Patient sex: F
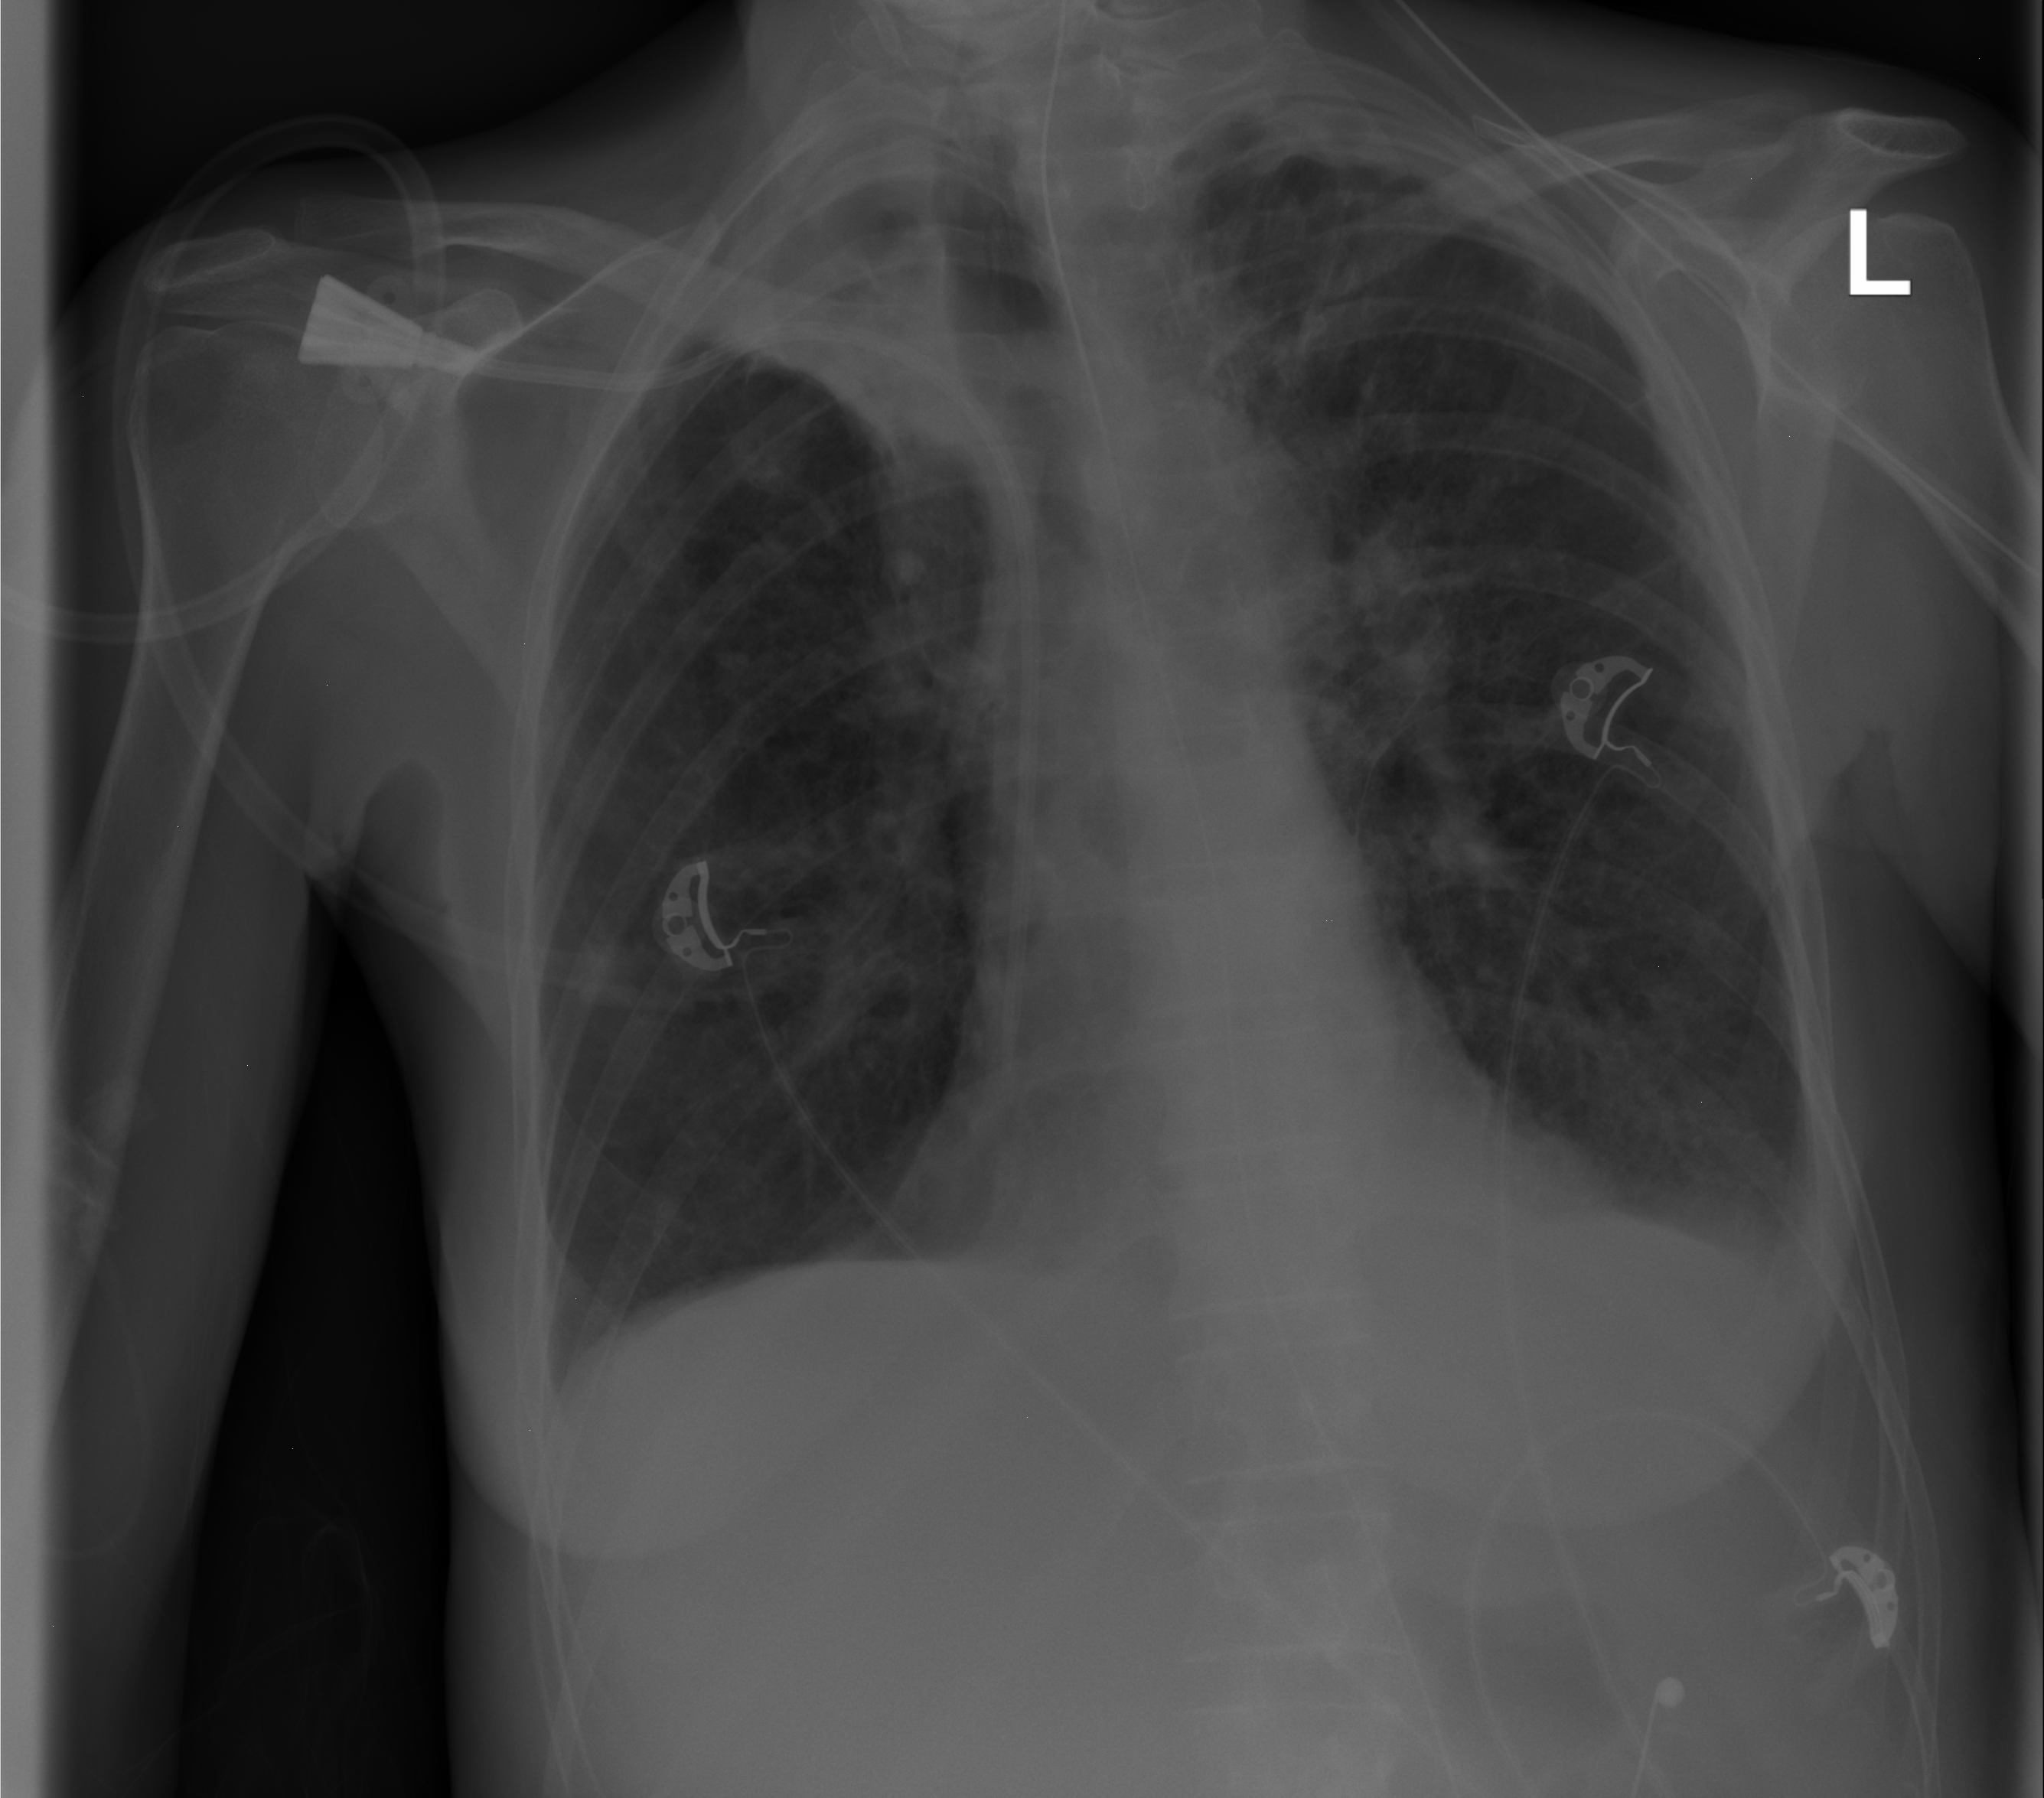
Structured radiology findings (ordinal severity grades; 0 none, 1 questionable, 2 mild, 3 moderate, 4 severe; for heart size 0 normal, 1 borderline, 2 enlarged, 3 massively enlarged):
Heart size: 0
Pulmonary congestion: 2
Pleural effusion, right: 2
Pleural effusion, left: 2
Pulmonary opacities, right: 2
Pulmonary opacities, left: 2
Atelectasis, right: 2
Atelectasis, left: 2